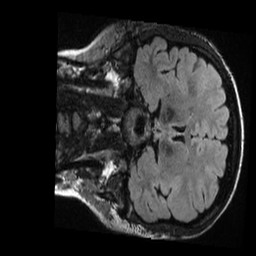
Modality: T1w
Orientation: coronal
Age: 20
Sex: female